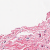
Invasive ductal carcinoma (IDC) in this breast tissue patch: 0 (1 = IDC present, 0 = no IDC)